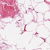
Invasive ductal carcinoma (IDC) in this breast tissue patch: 0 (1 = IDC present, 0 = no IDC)